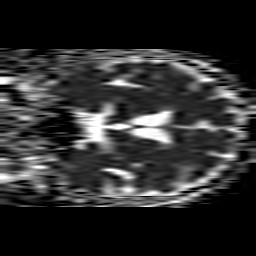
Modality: ADC
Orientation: coronal
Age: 68
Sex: male
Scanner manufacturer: philips
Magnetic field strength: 1.5 T
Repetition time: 5.009 s
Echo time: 0.07764 s